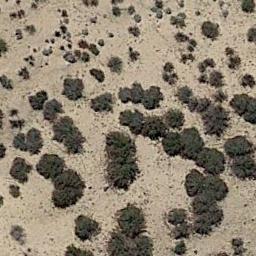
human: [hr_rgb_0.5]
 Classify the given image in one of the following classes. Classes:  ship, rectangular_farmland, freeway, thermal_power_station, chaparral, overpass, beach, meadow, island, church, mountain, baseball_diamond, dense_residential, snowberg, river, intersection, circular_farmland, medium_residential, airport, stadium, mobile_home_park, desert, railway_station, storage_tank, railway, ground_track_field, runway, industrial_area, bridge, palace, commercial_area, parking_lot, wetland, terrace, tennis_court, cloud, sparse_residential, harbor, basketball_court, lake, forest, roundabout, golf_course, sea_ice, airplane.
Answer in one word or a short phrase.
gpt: chaparral